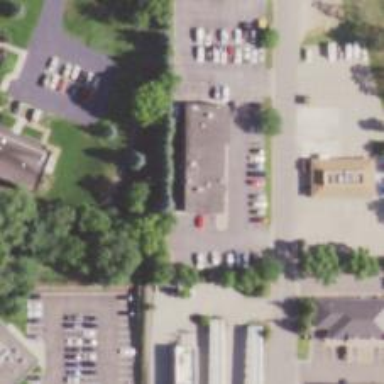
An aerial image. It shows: Car rental service.